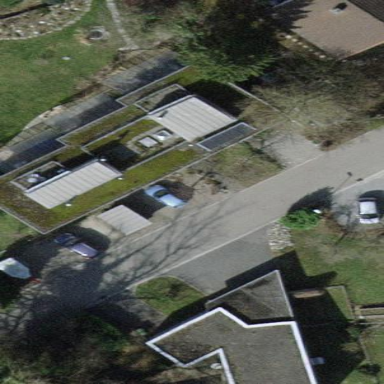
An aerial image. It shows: Terrace building.